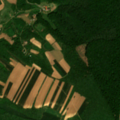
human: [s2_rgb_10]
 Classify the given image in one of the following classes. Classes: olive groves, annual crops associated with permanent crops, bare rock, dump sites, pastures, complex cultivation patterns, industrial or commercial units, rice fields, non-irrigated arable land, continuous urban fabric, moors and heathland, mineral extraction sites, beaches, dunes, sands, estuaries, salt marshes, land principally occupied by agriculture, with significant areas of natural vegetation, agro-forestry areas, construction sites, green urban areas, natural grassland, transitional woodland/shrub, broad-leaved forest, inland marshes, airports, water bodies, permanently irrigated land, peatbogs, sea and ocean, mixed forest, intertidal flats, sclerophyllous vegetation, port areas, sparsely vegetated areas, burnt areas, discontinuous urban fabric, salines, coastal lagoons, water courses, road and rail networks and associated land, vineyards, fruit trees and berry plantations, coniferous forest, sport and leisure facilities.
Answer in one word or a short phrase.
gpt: non-irrigated arable land, land principally occupied by agriculture, with significant areas of natural vegetation, broad-leaved forest, transitional woodland/shrub